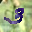
Label: 3